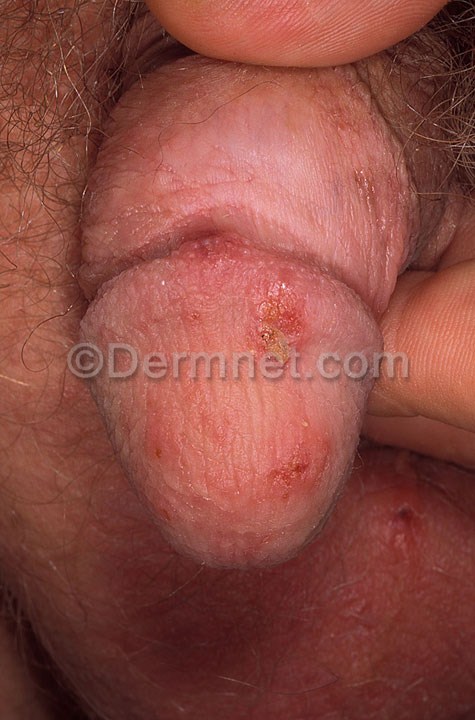
Disease: Scabies Lyme Disease and other Infestations and Bites